Field crop: maize
Growth stage: 1
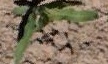
Species: maize